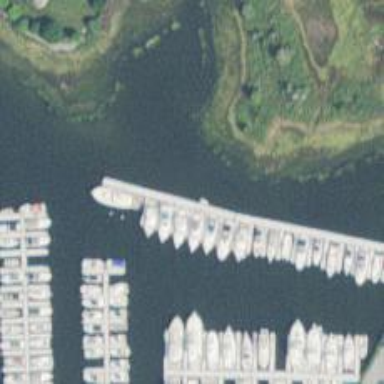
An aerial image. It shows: Man-made pier.